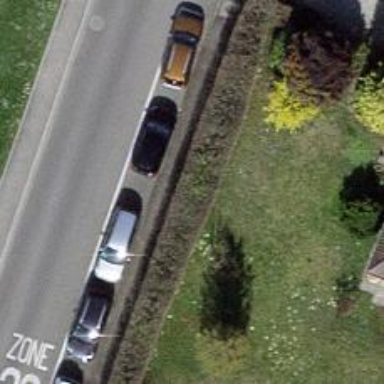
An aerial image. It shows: Hedge barrier.